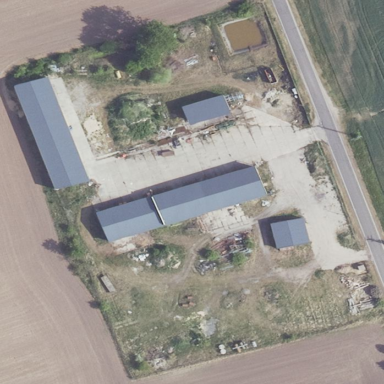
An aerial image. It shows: Farmyard area.